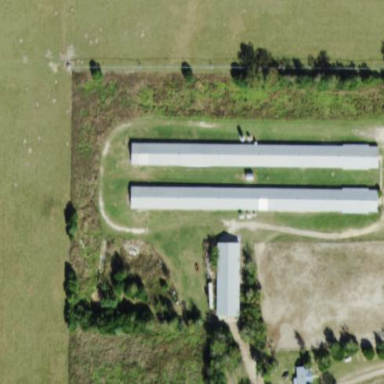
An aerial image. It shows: Poultry farmyard.